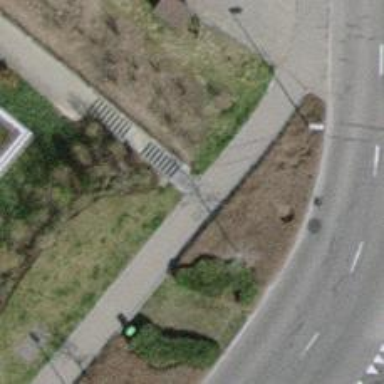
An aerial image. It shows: Road with steps.